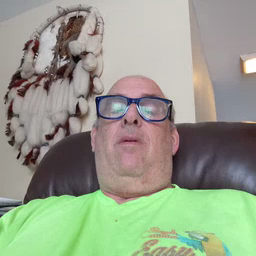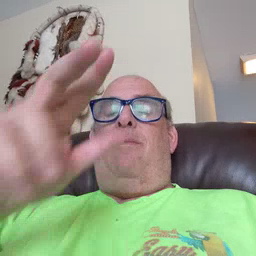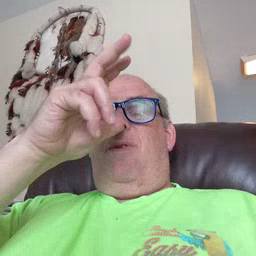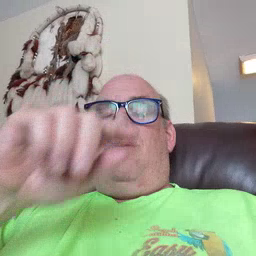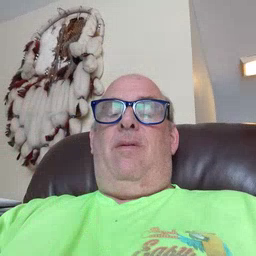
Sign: bug